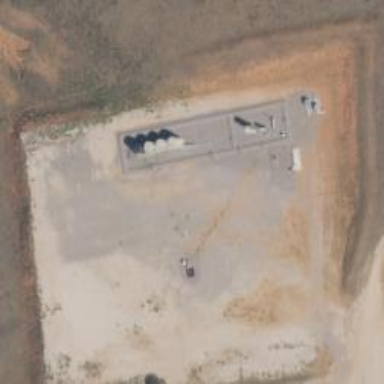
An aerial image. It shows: Storage tank that is man-made.